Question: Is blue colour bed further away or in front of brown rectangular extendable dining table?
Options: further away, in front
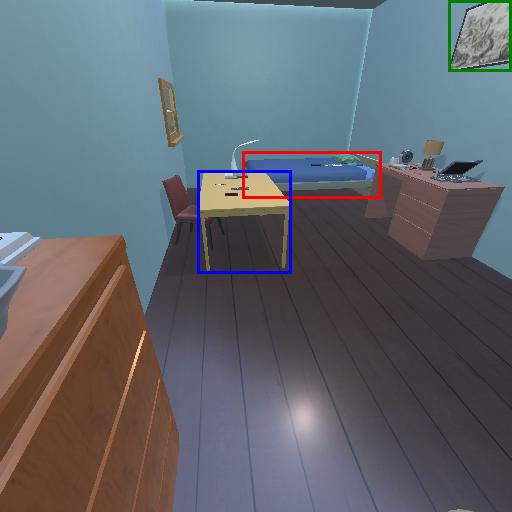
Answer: further away